Question: I create a UIButton programmatically using the following code:
'''
myButton = [UIButton new];
[myButton setImage:[UIImage imageNamed:@"myButtonNormal"]
forState:UIControlStateNormal];
[myButton setBackgroundImage:[UIImage imageNamed:@"myButtonBackgroundNormal"]
forState:UIControlStateNormal];
myButton.alpha = MY_BUTTON_ALPHA;
[myButton addTarget:self
action:@selector(myButtonSelector:)
forControlEvents:UIControlEventTouchUpInside];
[self.parentViewController.view insertSubview:myButton
atIndex:10];
'''
Now the problem I am having is with highlighting of the button when it is tapped. It works well, i.e. the button color changes on tap, except when I click at the very border of the left side of the button. To illustrate this:

When the green part of the button is clicked, everything is fine and the button is highlighted. When the red part is clicked the button's selector is invoked, i.e. the button works, but the highlighting does not work.
I tested this on the simulator to be able to make more precise taps.
As for positioning the button, I set it's constraints programmatically so that it is actually outside of its parent view. The parent view has an attached gesture recognizer and I was playing with it trying to see whether the recognizer interferes with the button, but no UIGestureRecognizerDelegate methods of parent view are invoked when the button is tapped.
Any idea what might be the issue here?
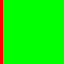
Answer: Finally I realised that the problem was a 'UIScreenEdgePanGestureRecognizer' that I have. Since my button is positioned to the left of the screen, this small left part of the button was canceled by the 'UIScreenEdgePanGestureRecognizer'. I solved this by adding the following code to my 'UIViewController':
'''
- (BOOL)gestureRecognizer:(UIGestureRecognizer *)gestureRecognizer shouldReceiveTouch:(UITouch *)touch
{
if ([touch.view isKindOfClass:[UIButton class]])
{
return NO;
}
return YES;
}
'''